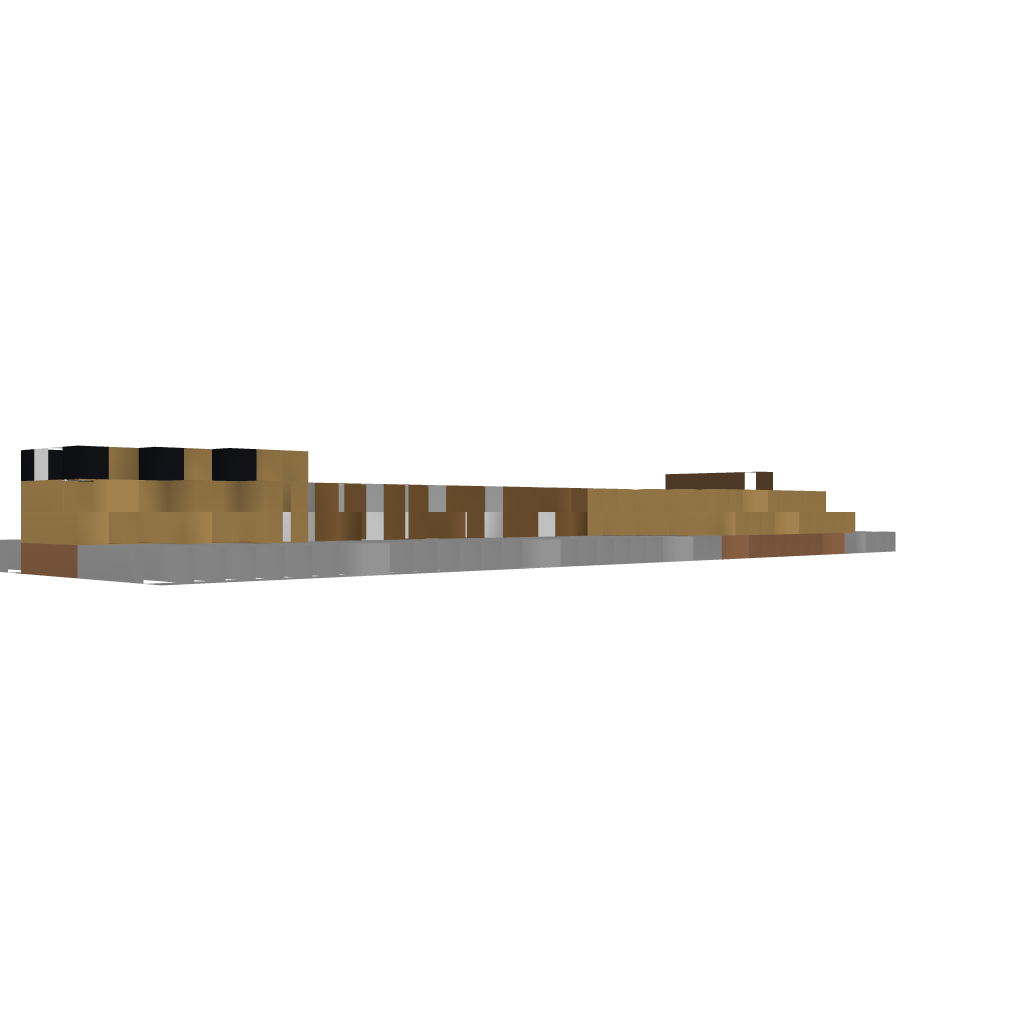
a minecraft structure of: Guitar that works!